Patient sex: M
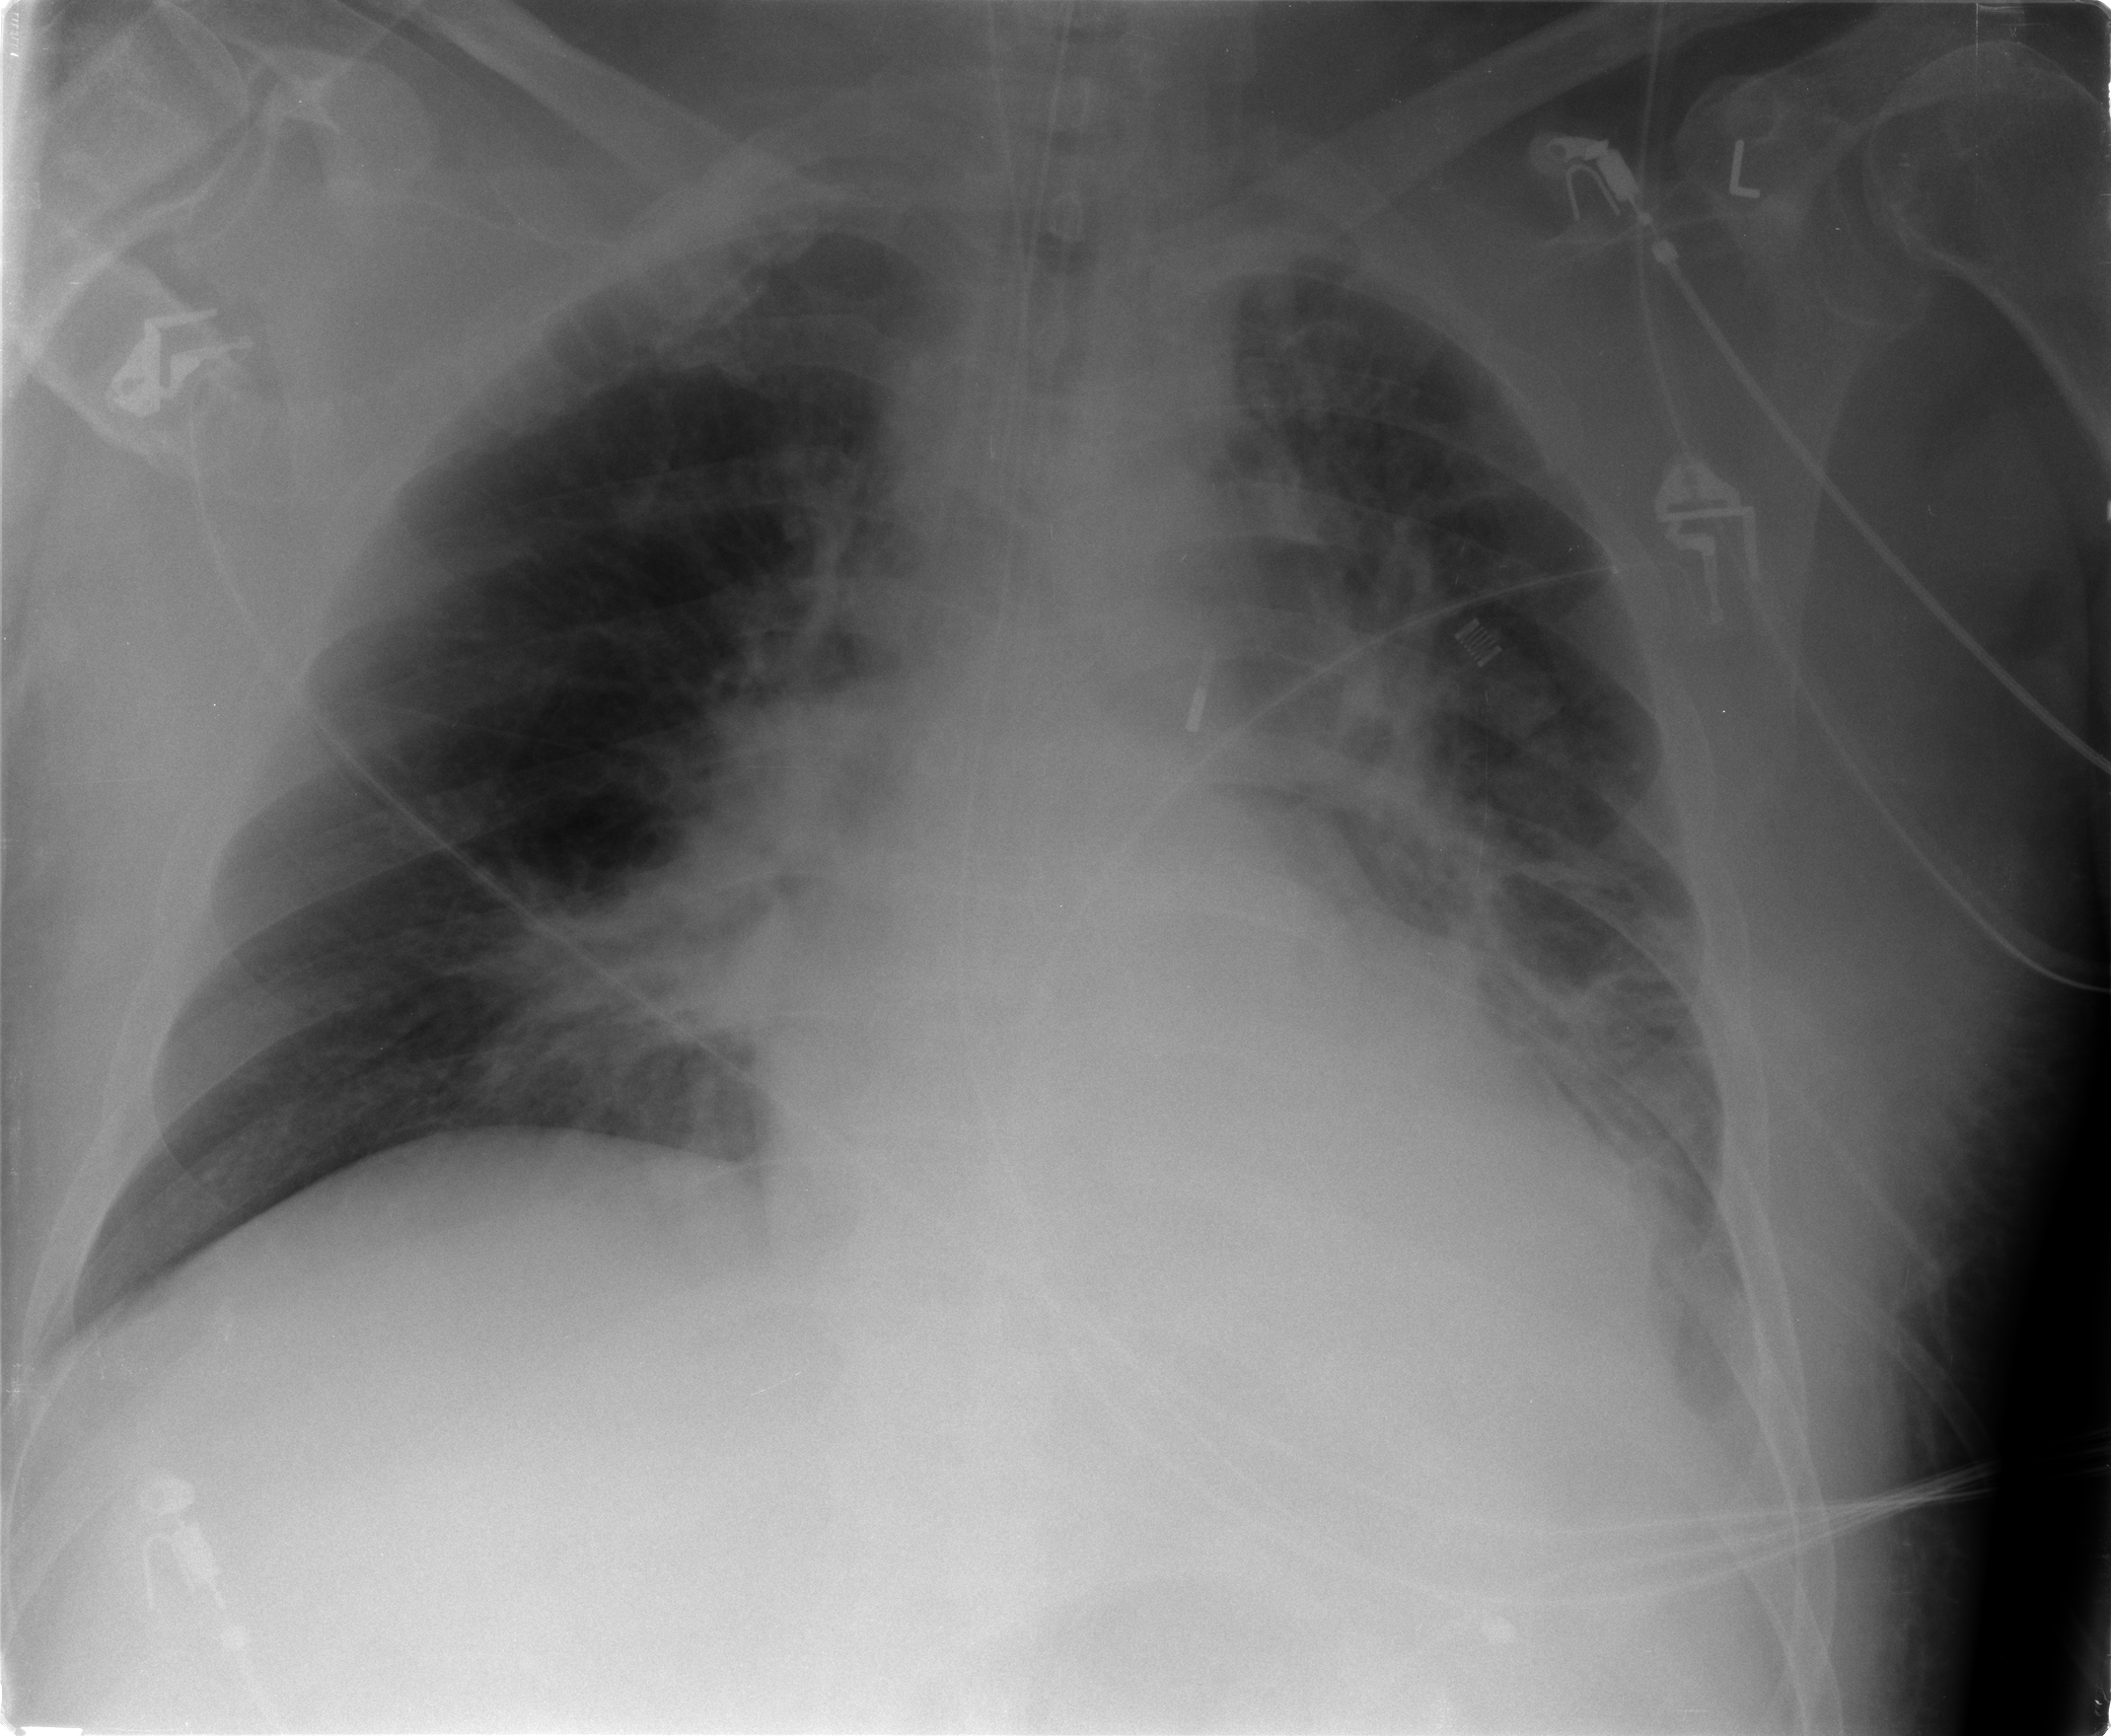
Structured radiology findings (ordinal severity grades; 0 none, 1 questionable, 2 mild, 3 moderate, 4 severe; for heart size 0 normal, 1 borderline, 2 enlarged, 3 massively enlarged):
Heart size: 1
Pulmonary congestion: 2
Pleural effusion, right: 0
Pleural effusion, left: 2
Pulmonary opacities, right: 2
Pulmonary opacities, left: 2
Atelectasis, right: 2
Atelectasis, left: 2